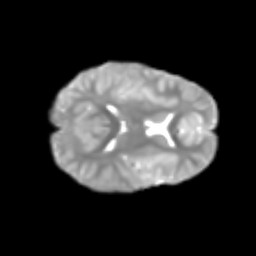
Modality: T2w
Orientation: axial
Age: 6
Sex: female
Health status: healthy